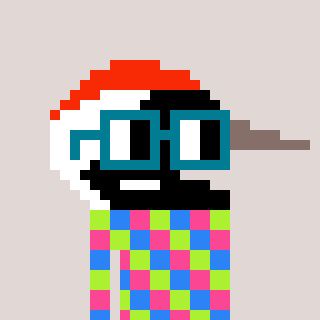
a pixel art character with square dark green glasses, a crane-shaped head and a darkpink-colored body on a warm background